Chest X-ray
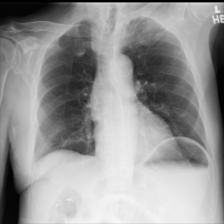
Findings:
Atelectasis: negative
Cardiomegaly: negative
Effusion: negative
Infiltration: negative
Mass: negative
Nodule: negative
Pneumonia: negative
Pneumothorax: negative
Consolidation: negative
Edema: negative
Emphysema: negative
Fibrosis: negative
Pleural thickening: negative
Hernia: negative